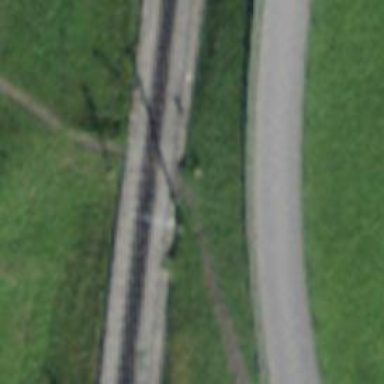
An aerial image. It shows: Path with fine gravel surface.